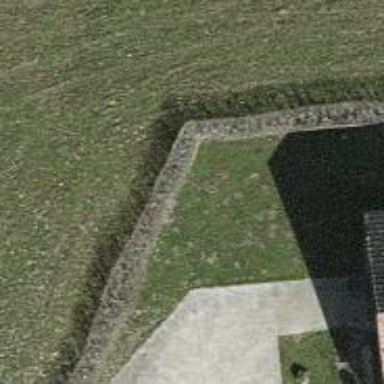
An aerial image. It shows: Hedge acting as barrier.